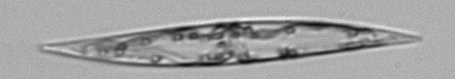
Label: Pleurosigma